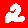
Digit: 2